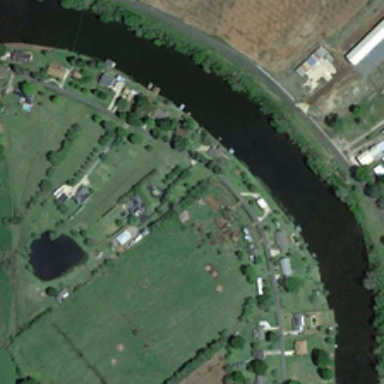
Trees are planted on both sides of the river .